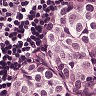
Metastatic tissue present: yes